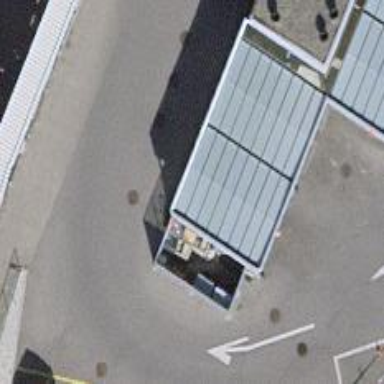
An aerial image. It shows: Car wash facility.